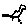
Label: bird